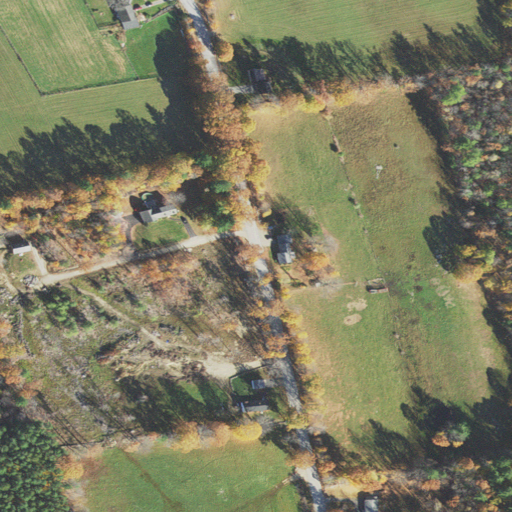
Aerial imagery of mountain in New Hampshire named Sugar Hill containing pasture, mixed forest, low intensity development, grassland, open development, evergreen forest, and medium intensity development